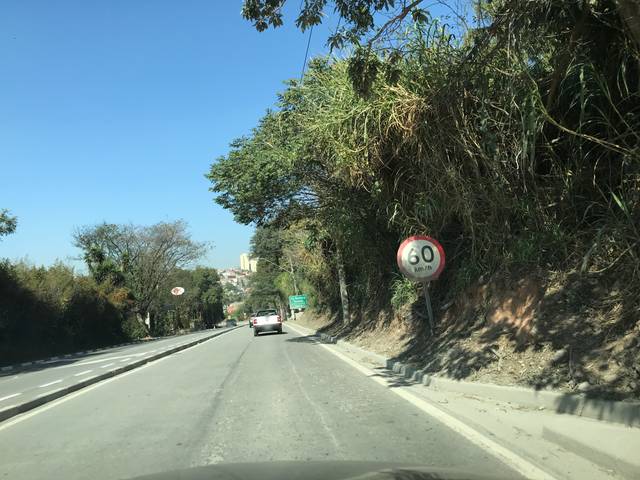
Region: Brazil
Coordinates: -23.472, -46.893